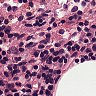
Metastatic tissue present: no